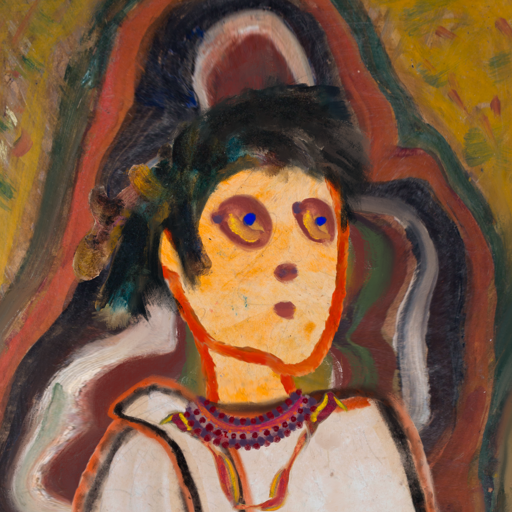
Background: AfterRaid, Head And Neck Side: Experience, Face Side: Mother_And_Son_Son, Bust: Roy_Bahadur, Hair Side: Pipe, Head Accessory: Blank, Second Necklace: Gypsy_Mother_1, Necklace: Roy_Bahadur, Baby: Blank